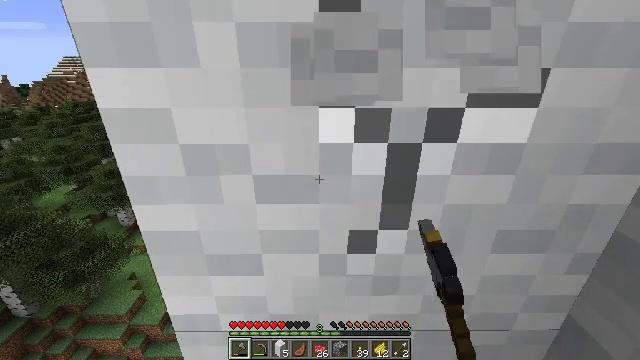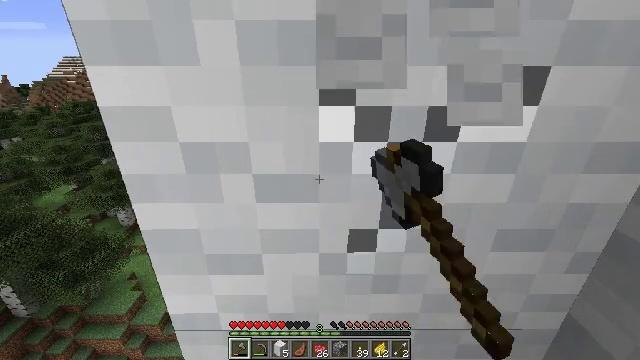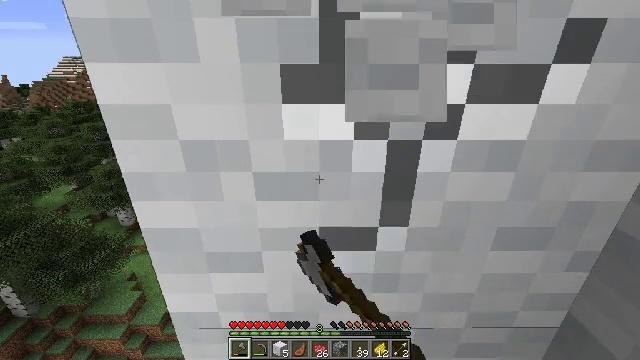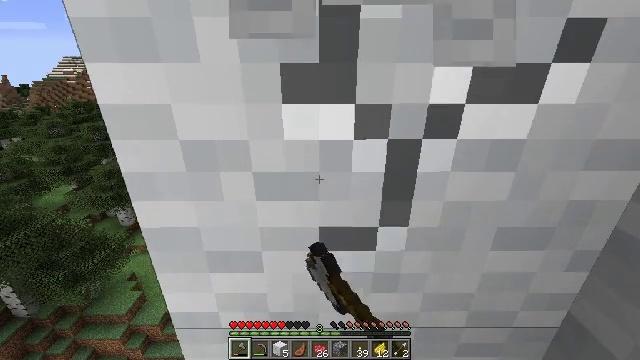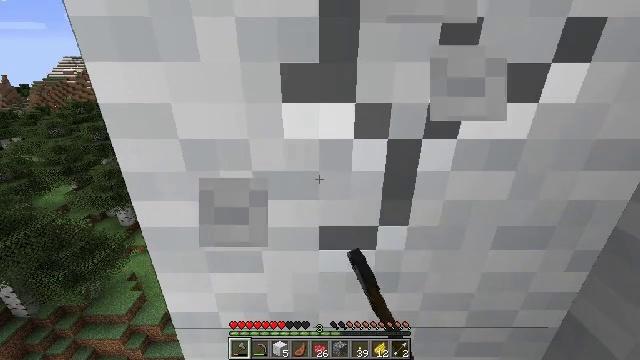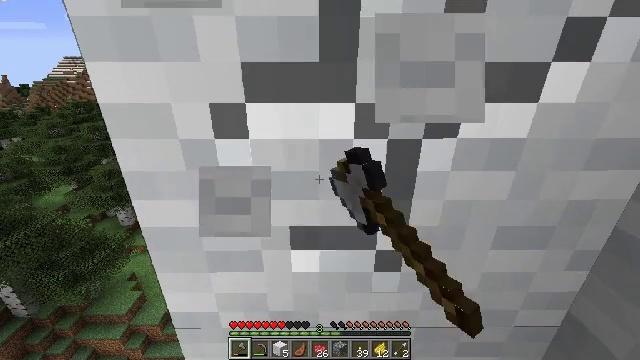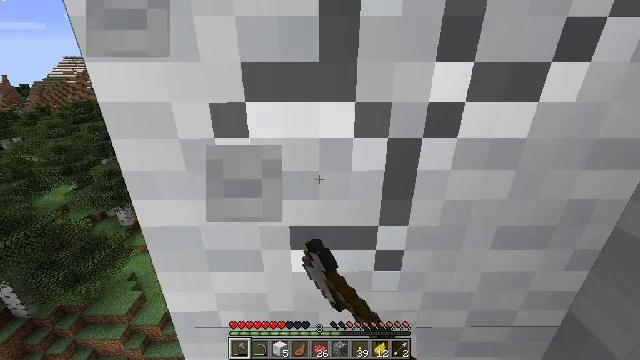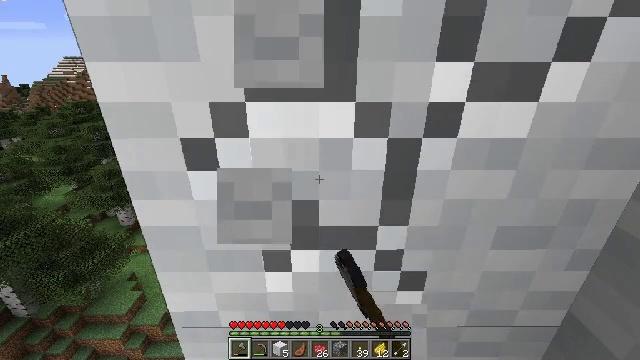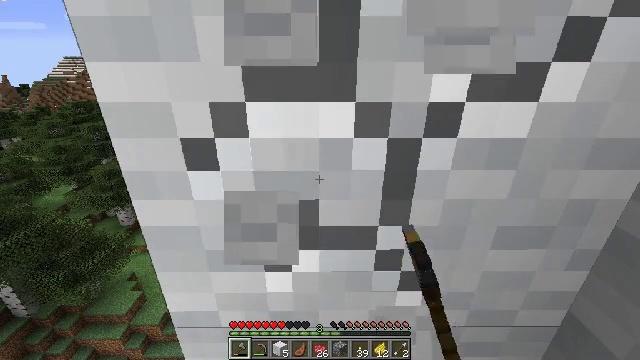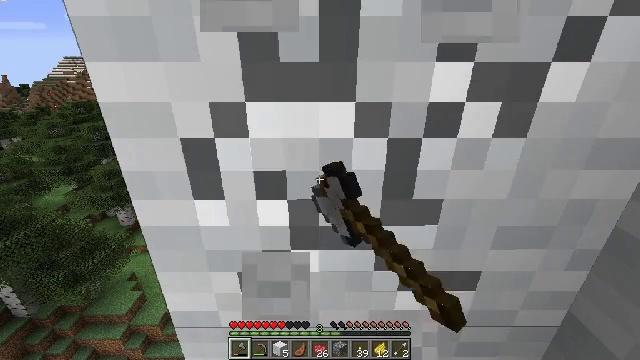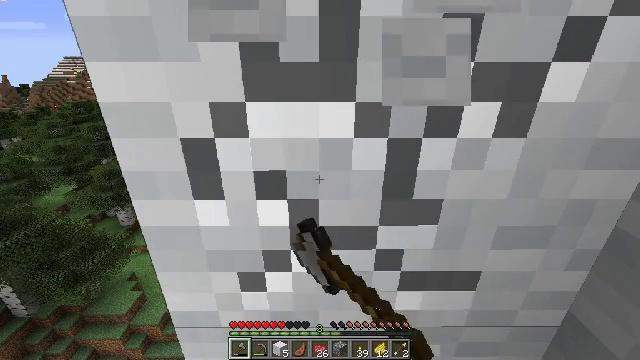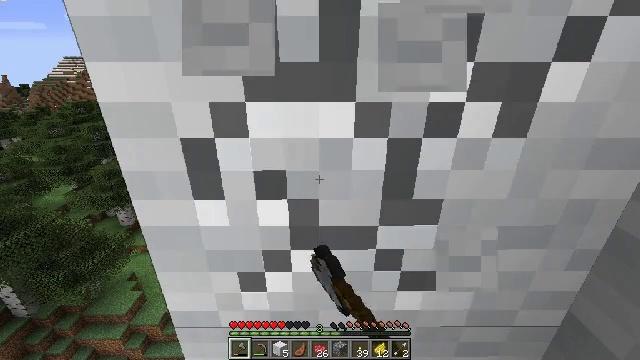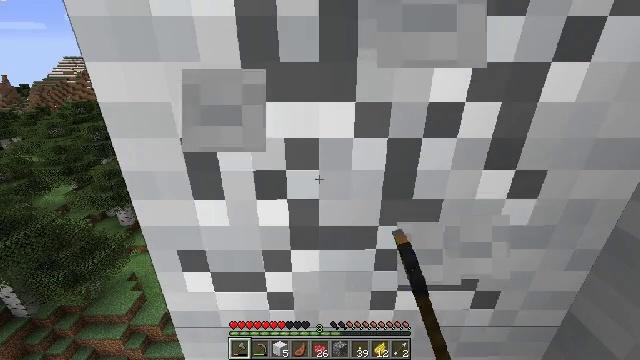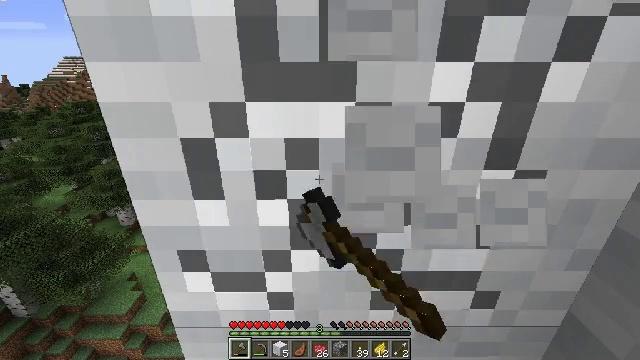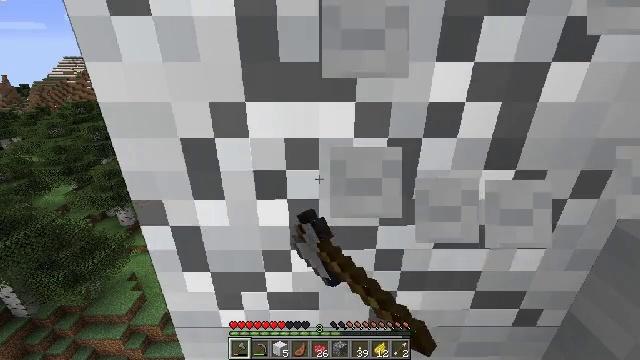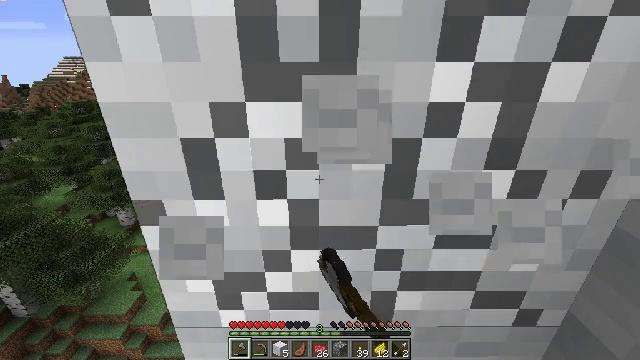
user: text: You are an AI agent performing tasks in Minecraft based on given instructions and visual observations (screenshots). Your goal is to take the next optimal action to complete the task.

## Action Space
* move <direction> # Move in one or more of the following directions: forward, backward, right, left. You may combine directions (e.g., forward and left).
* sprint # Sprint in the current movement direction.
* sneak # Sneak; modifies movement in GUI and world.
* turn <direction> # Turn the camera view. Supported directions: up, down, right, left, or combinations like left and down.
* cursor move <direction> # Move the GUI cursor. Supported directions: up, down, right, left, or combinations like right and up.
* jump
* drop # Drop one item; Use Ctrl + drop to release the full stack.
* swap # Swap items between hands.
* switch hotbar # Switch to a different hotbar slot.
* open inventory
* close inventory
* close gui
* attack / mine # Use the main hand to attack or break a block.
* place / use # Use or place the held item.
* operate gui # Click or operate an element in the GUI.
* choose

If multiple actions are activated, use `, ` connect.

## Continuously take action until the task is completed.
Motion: motion action
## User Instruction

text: Gather white wool from a build.
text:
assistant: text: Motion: attack / mine
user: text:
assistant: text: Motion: attack / mine
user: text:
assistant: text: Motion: attack / mine
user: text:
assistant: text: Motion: attack / mine
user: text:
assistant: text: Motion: attack / mine
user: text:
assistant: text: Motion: attack / mine
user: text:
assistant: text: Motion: attack / mine
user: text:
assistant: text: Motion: attack / mine
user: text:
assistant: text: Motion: attack / mine
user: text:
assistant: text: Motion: attack / mine
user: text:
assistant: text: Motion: attack / mine
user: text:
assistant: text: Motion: attack / mine
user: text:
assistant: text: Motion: attack / mine
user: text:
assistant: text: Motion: attack / mine
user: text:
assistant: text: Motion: attack / mine
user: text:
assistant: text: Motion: attack / mine
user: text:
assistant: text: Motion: attack / mine
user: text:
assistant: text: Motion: attack / mine
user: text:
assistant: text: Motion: attack / mine
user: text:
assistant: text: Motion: attack / mine
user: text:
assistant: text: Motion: attack / mine
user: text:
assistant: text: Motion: attack / mine
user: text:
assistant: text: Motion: attack / mine
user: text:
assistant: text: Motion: attack / mine
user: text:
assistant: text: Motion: turn down, attack / mine
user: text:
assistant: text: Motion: turn right and down, attack / mine
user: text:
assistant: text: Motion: turn right and down, attack / mine
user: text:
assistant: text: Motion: turn right and down, attack / mine
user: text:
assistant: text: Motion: turn down, attack / mine
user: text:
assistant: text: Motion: attack / mine